Question: Kramdown uses "↩️" (U+21A9) to link from footnotes back to the main text. Under OS X 10.10.3 and iOS 8.3, though, this character appears in Emoji form (↩️, if your browser supports it). <URL>
I don't see a <URL> to change this character. Is it possible to change this in kramdown itself, or do I need to futz around manually with kramdown's output?
If your browser doesn't show the Emoji, here's a screenshot:

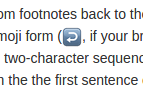
Answer: As of kramdown 1.8, this is possible with the <URL> option.
Prior to 1.8, it's not possible natively. You can do some post-processing in 'sed' relatively easily, however, and add in the HTML entity encoding of U+FE0E.
'''
$ kramdown file.txt | sed 's/&#8617;/\&#8617;\&#65038;/' > file.html
'''
If you already have a folder full of HTML files, you can edit them in place with Perl:
'''
find . -name "*.html" -print0 | xargs -0 perl -pi -e 's/&#8617;/&#8617;&#65038;/g'
'''
For the "double-encoded" entities you might find in RSS or Atom feeds,
'''
find . -name "*.xml" -print0 | xargs -0 perl -pi -e 's/&amp;#8617;/&amp;#8617;&amp;#65038;/g'
'''